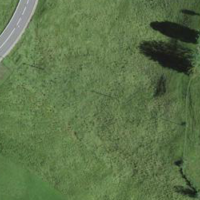
EUNIS habitat code: 24
Species observed at this site:
Medicago lupulina